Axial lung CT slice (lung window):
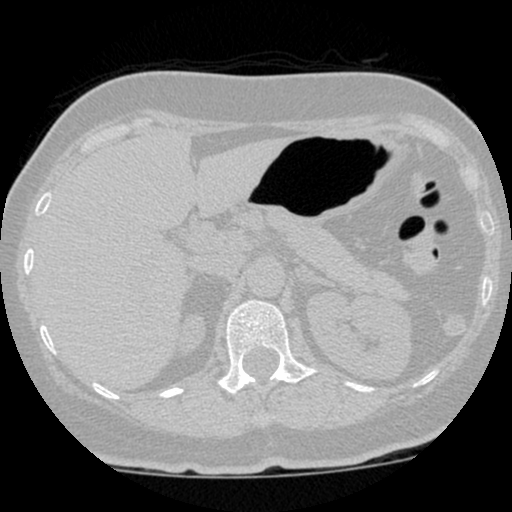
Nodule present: no